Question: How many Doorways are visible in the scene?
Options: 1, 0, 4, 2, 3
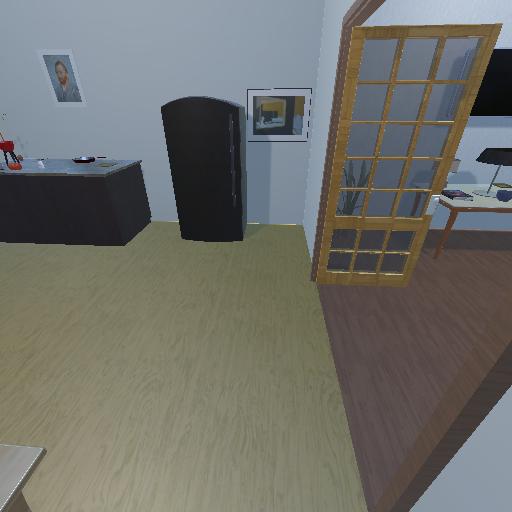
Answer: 1